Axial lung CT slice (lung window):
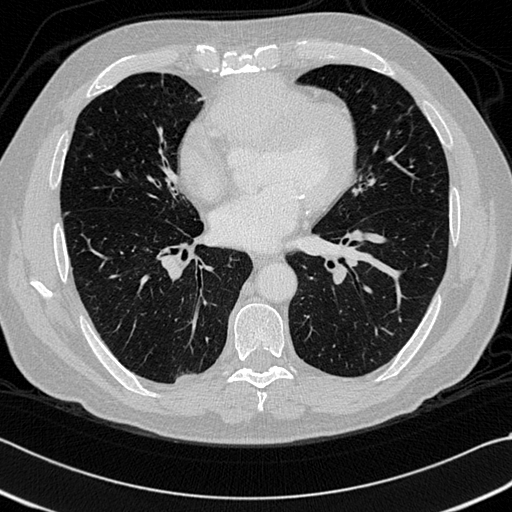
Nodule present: no